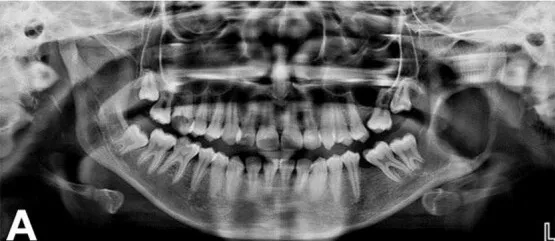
Orthopantamogram shows well-defined radiolucency along the left ramus region.
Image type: radiology (x_ray)